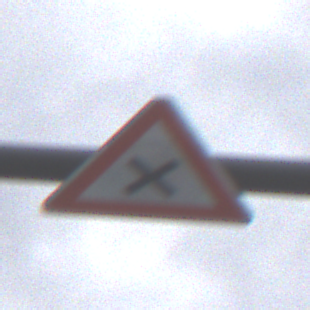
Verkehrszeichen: KreuzungOderEinmuendung
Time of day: Midday
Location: Outdoor (Suburban)
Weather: Overcast
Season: NotSpecified
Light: Natural